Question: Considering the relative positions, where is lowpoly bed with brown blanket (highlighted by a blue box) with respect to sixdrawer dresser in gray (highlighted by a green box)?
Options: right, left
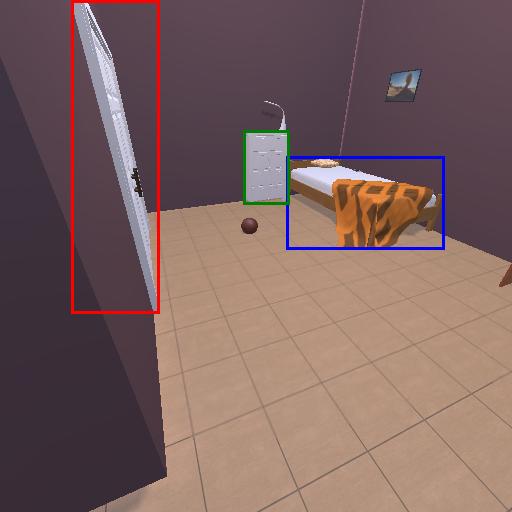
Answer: right